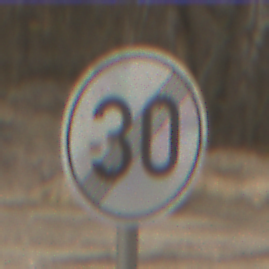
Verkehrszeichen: EndeGeschwindigkeit30
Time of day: MorningAfternoon
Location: Outdoor (Nature)
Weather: PartlyCloudy
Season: Winter
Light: Natural